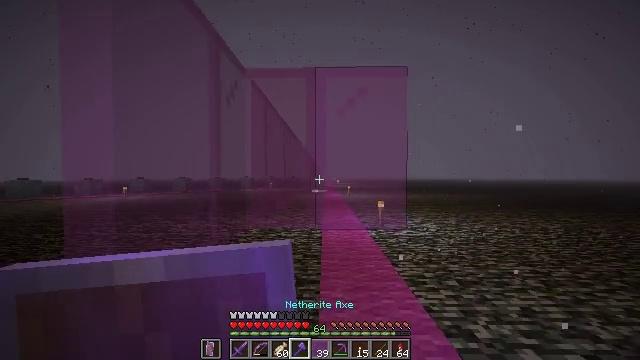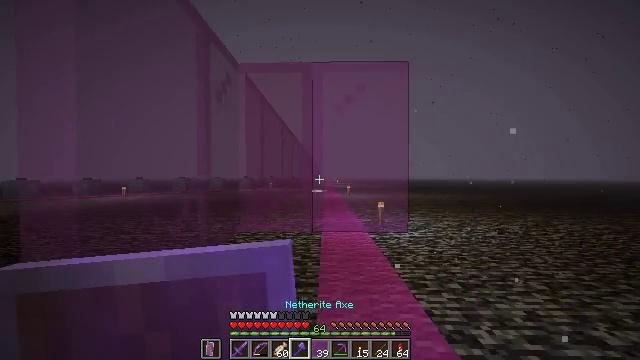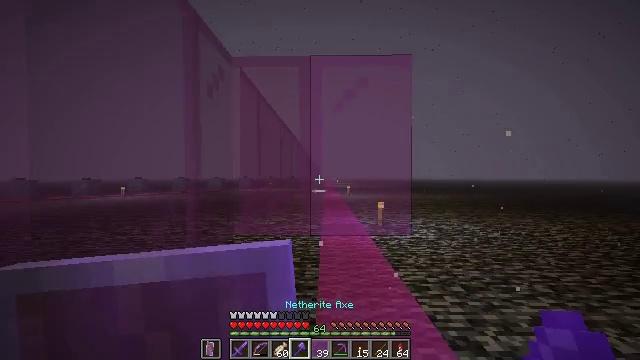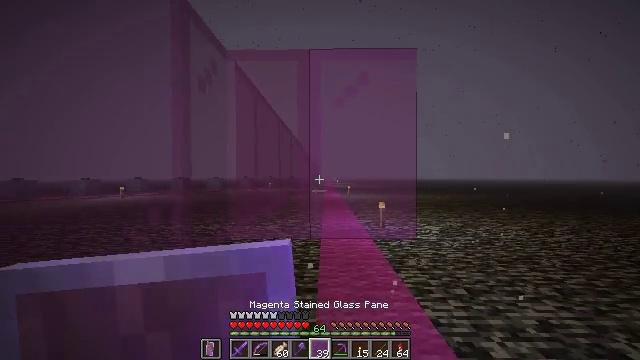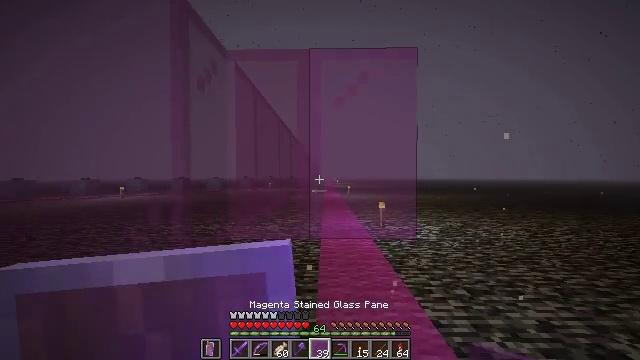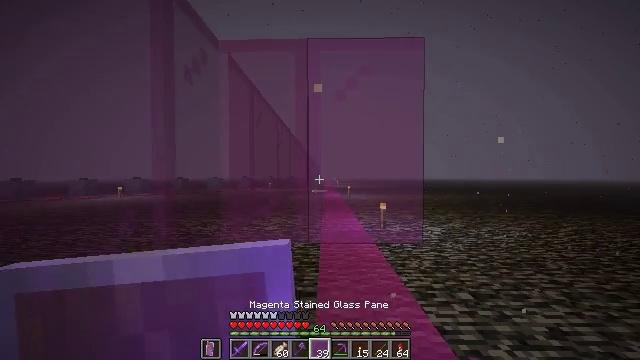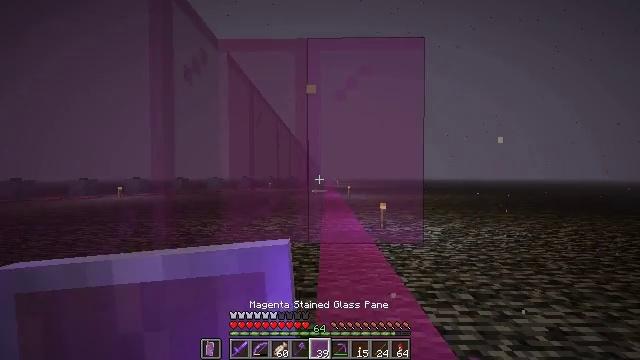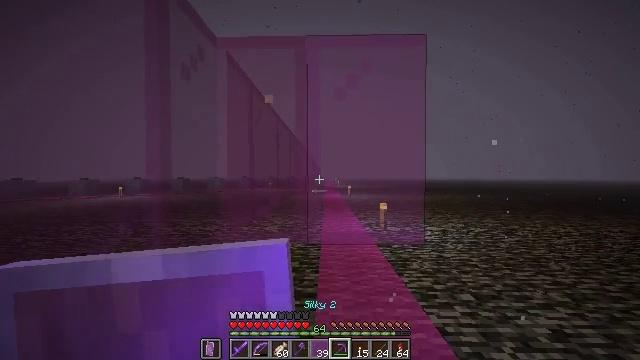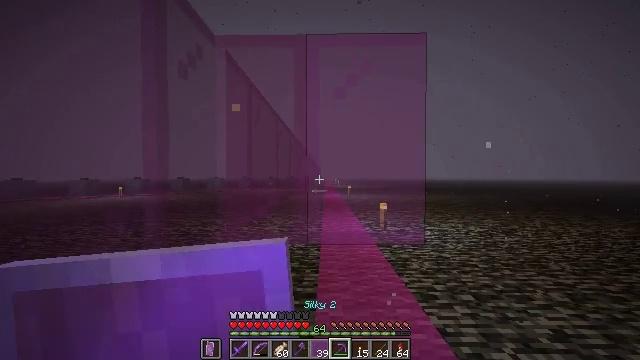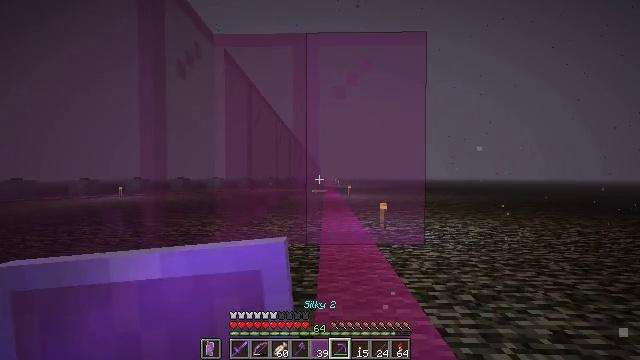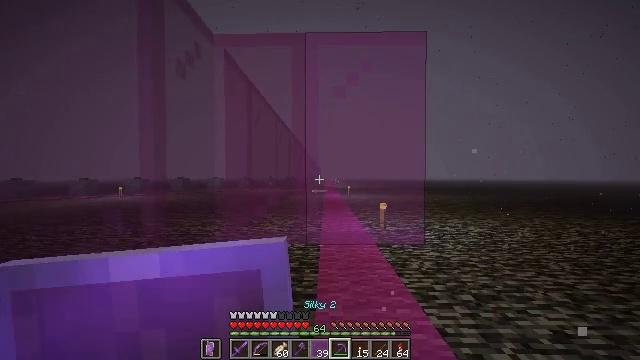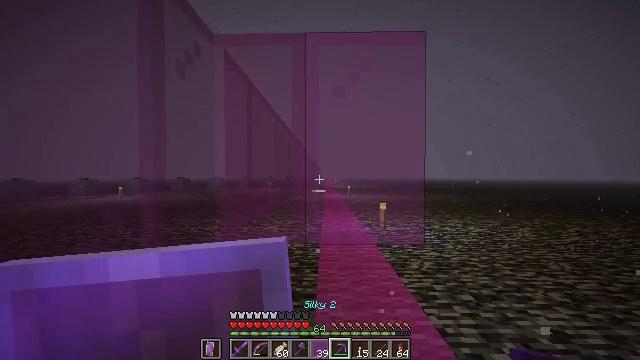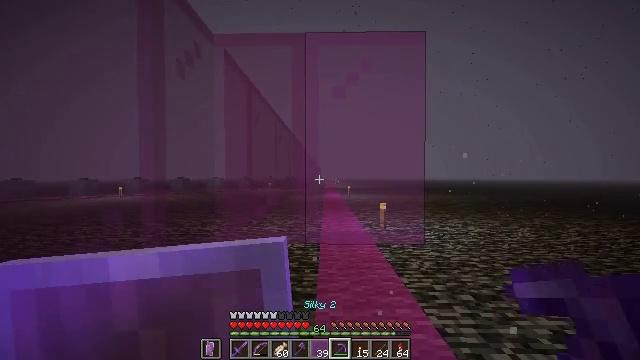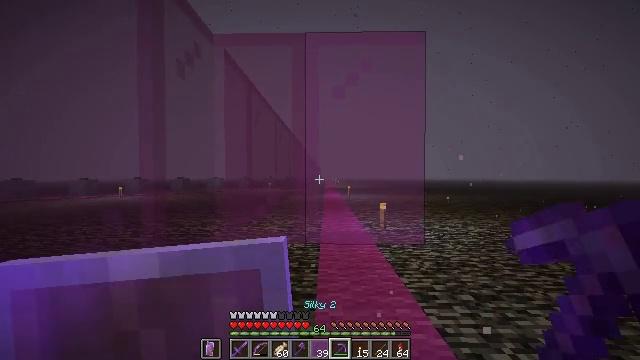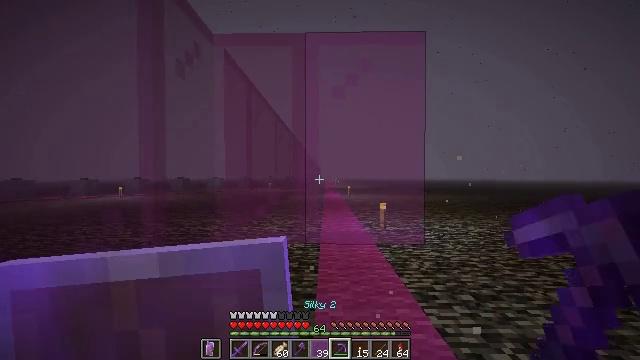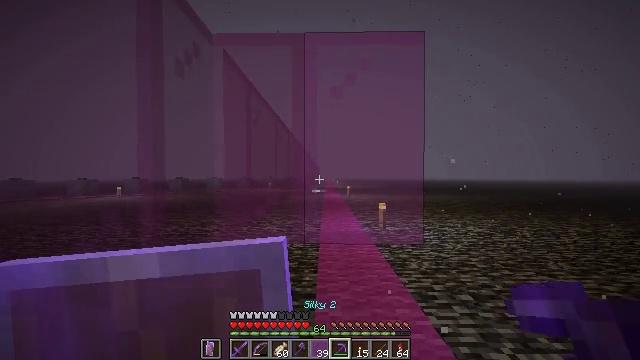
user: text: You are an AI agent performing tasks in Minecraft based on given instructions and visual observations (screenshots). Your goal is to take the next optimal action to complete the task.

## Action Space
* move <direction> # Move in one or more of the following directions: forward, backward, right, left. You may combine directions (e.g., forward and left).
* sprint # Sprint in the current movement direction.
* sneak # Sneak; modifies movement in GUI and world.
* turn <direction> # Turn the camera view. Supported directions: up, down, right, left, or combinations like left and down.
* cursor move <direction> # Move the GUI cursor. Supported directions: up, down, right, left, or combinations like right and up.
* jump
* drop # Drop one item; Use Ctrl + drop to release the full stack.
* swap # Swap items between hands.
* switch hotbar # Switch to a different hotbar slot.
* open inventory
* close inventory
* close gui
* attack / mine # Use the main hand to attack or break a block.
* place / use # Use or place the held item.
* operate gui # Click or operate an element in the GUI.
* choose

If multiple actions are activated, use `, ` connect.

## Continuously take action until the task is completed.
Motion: motion action
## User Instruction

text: Mine magenta stained glass pane carefully.
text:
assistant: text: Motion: move forward, sneak
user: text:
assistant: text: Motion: move forward, sneak
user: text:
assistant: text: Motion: move forward, sneak
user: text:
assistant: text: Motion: move forward, sneak
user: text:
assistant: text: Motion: sneak
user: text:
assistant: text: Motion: sneak
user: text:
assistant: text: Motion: sneak
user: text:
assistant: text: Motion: sneak
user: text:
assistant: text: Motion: sneak
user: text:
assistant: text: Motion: sneak
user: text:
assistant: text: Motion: sneak
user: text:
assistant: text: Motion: sneak
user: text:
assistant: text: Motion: sneak
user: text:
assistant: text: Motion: sneak
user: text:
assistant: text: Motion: sneak
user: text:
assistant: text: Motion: sneak, turn right
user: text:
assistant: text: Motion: sneak, turn right
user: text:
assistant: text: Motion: sneak, turn right
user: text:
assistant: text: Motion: sneak
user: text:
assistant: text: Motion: sneak, attack / mine
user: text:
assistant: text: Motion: sneak, attack / mine
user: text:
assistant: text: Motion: move forward, sneak, attack / mine
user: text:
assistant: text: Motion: move forward, sneak, attack / mine
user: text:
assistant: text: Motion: move forward, sneak, attack / mine
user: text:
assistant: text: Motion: move forward, sneak, attack / mine
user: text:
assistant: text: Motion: move forward, sneak, attack / mine
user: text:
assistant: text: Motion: move forward, sneak, attack / mine
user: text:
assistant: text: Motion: move forward, sneak, attack / mine
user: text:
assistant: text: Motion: move forward, sneak, attack / mine
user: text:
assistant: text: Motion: move forward, sneak, attack / mine